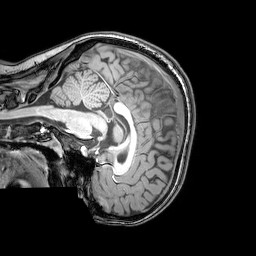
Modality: T1w
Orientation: sagittal
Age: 20
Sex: female
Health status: healthy
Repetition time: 0.081 s
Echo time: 0.037 s